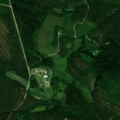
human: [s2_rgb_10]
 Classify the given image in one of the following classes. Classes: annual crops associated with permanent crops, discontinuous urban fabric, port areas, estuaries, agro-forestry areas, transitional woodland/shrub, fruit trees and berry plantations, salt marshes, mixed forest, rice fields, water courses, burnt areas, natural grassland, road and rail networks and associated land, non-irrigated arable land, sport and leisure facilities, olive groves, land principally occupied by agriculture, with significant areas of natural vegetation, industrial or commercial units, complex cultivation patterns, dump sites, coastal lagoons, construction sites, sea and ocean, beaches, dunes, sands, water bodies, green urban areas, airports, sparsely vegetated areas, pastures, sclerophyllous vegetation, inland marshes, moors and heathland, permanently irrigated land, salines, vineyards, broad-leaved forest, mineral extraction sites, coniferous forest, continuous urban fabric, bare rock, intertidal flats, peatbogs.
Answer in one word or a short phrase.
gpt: coniferous forest, mixed forest, transitional woodland/shrub